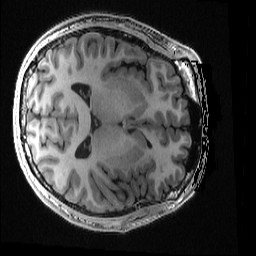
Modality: T1w
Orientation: axial
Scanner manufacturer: ge
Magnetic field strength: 3 T
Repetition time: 0.008164 s
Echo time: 0.003184 s